Question: I'm learning CSS and finding that it's not always so intuitive (welcome to webdev, I guess). :)
In an attempt to make a simple, static progress bar, I use the HTML file below:
'''
<html>
<head></head>
<body>
<table border='1' cellspacing='0'>
<tr>
<td>Sample Cell</td>
<td>
<!-- This is meant to be a progress bar -->
<div style="background-color: #0a0; width: 20%;">
<div style="text-align: center; width: 300px;">
Text Here!
</div>
</div>
</td>
</tr>
</table>
</body>
</html>
'''
and I get this:

which is good, except for the fact that the width of the second column is fixed. But if I go ahead and change 'width: 300px' to 'width: 100%', the text instead goes into the green box, rather than the whole table cell.
How can I "fill" the table cell with the text, without imposing a specific length restriction?
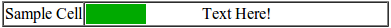
Answer: By placing your text div inside (as a child of) your colored div, you're telling HTML that you want the text to appear inside the colored div. So a width of 100% on the inner div means whatever the width of its parent div is, which you have set to 20%.
**
'''
<html>
<head>
<style>
#bar{
width: 100%;
position: relative;
}
#progress{
background-color: #0a0;
width: 20%;
position: absolute;
z-index: 0;
}
#progress_text{
text-align: center;
width: 100%;
position: relative;
z-index:1;
}
.progress_cell{
}
</style>
</head>
<body>
<table border='1' cellspacing='0'>
<tr>
<td>Sample Cell</td>
<td class="progress_cell">
<div id="bar">
<!-- This is meant to be a progress bar -->
<div id="progress">
&nbsp;
</div>
<div id="progress_text">
Text Here! Text Here! But it's really long, and it's going to overflow ...
</div>
</div>
</td>
</tr>
</table>
</body>
</html>
'''